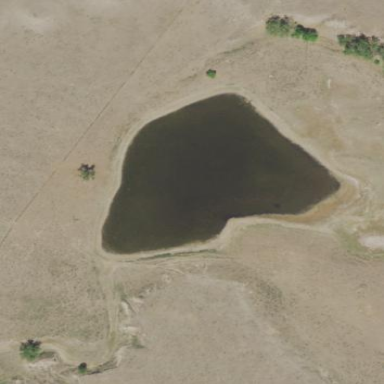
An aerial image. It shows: Reservoir.